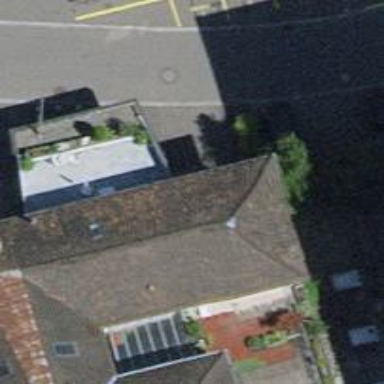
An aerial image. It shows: Building that houses gallery.